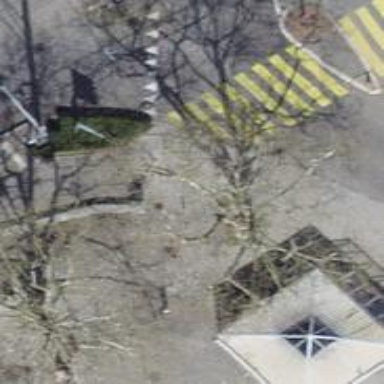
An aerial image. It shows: Bollard.